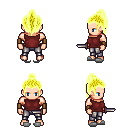
a pixel art fantasy rpg character, male body template, human, light skin, maroon sleeveless shirt, metal pants, gold long topknot hairstyle, leather bracers, white slippers, dagger, four views (front, back, left, right), 2x2 character sprite sheet, small pixel art, hard edges, no anti-aliasing